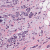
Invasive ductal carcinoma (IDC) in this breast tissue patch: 1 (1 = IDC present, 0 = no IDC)